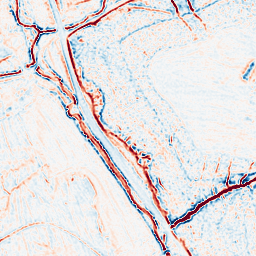
Category: multiscale
Decomposition family: log
Decomposition parameters: sigma: 1
Upsampling method: sinc_blackman
Upsampling parameters: scale: 2
kernel_size: 8
Upsampling scale: 2